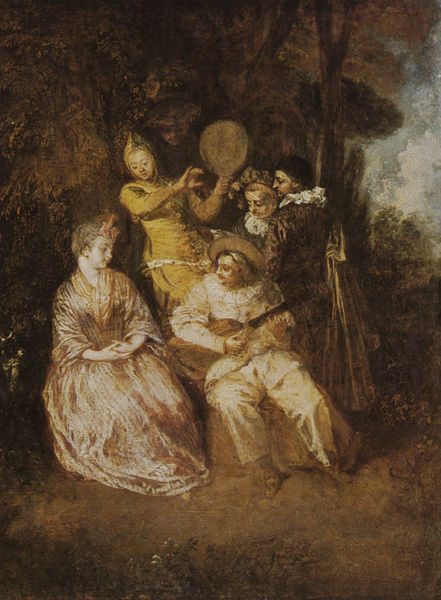
Titel: La sérénade italienne, Die italienische Serenade
Künstler: Antoine Watteau
Standort: Stockholm
Institution: Nationalmuseum
Schlagwörter: baum, blau, gemälde, gruppe, himmel, kopf, mann, schatten, vogel, weiß, wolken, bäume, frauen, gelb, landschaft, menschen, mädchen, ocker, sitzen, braun, frankreich, frau, hintergrund, hut, hüte, kleid, licht, männer, profil, schwarz, dame, gras, park, wiese, wolke, beige, gesellschaft, malerei, tanz, hose, barock, bild, hände, instrument, spiegel, natur, sonne, kostüm, mantel, adel, eltern, mutter, paar, personen, tochter, vater, gitarre, instrumente, musik, musiker, rokoko, seide, wald, garten, liebe, spieler, töne, hof, rast, braut, spielen, homme, musizieren, freude, spiel, narr, clown, lichtung, jungfrau, musicien, chapeau, trommel, saite, liebespaar, baumgruppe, watteau, gaukler, laute, mandoline, saiten, dürer, femme, lyra, arbre, ciel, foret, nature, sohn, harlekin, robe, tafelbild, musikant, geist, zuhören, tambourin, tamburin, couple, pierrot, parklandschaft, bräutigam, minne, minnesänger, boucher, freunde, lancret, herbe, clowns, groupe, ständchen, pastorale, instrumen, angebetete, abendmusik, musique, halekin, waldgeist, tamborin, séduction, de troy, gilles, bajazzo, brautwerber, gauklertruppe, guitare, akkadien, locus amönus